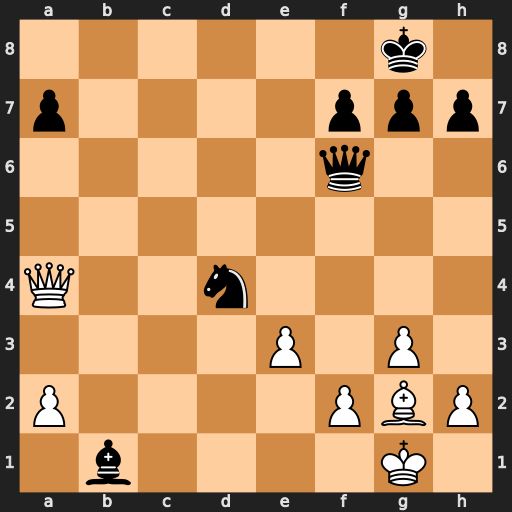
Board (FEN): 6k1/p4ppp/5q2/8/Q2n4/4P1P1/P4PBP/1b4K1
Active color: w
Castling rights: -
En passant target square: -
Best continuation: Qe8#